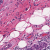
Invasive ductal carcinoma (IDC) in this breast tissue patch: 0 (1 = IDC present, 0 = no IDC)